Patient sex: M
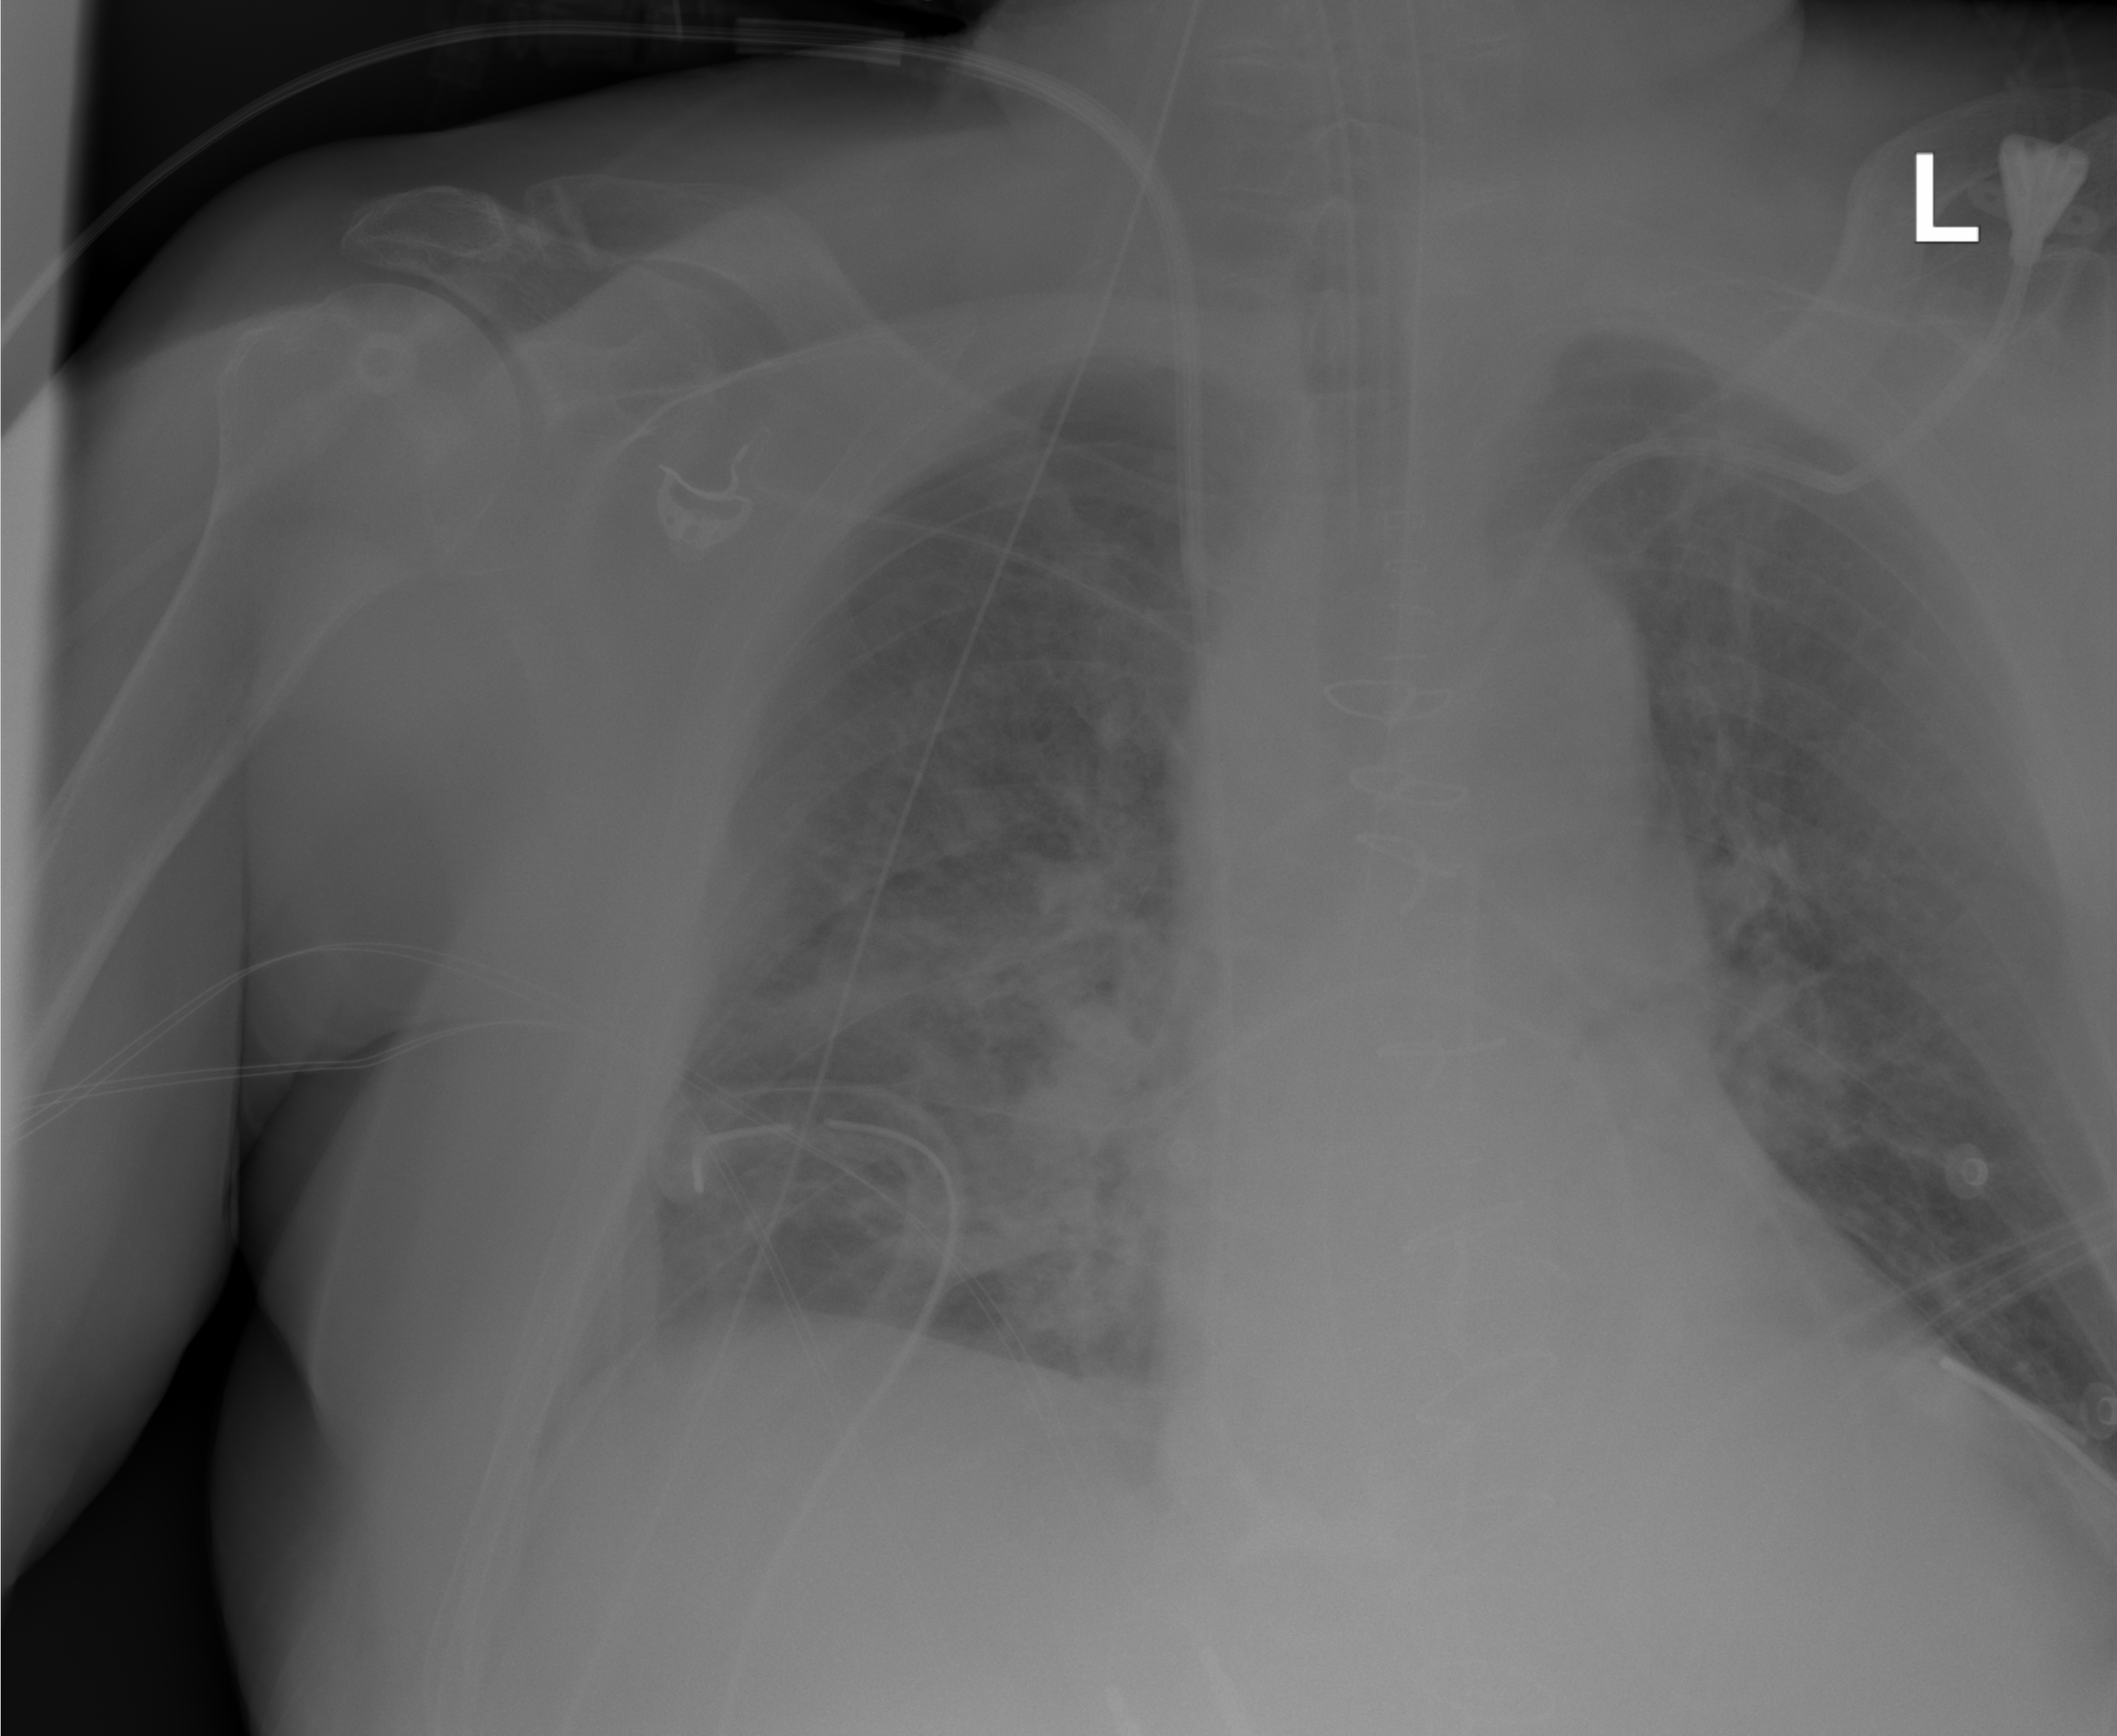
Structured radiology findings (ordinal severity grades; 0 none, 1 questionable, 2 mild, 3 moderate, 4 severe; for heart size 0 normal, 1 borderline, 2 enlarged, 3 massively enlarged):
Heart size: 0
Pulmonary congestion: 1
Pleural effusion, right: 2
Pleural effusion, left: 2
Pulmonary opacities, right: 3
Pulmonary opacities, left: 2
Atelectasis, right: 2
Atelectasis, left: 2